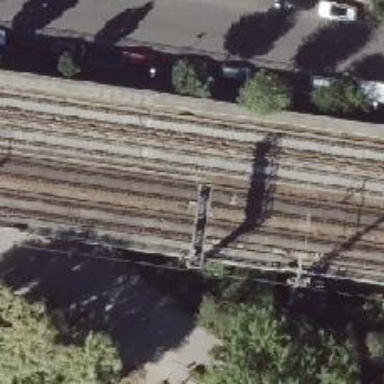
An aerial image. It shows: Railway signal.